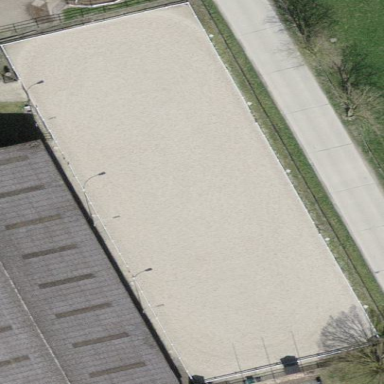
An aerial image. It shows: Sand pitch for equestrian sport activities.